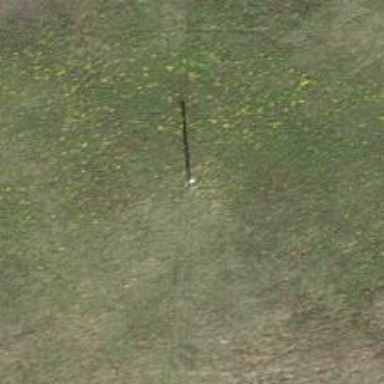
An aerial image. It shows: Power pole.